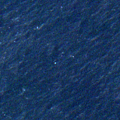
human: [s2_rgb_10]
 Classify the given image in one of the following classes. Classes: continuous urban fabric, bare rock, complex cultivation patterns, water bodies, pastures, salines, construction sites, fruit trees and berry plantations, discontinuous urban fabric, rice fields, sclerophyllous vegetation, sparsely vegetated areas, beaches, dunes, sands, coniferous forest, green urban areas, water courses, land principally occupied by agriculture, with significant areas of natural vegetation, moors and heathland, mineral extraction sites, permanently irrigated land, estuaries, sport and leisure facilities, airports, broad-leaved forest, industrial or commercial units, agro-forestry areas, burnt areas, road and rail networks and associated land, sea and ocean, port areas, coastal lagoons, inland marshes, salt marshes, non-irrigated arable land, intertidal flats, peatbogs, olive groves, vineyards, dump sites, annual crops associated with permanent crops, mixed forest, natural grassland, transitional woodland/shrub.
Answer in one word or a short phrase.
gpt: sea and ocean